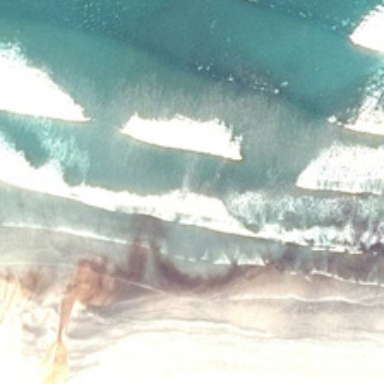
White waves of ocean is near yellow beach .